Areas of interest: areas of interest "Specialty Commercial Street"
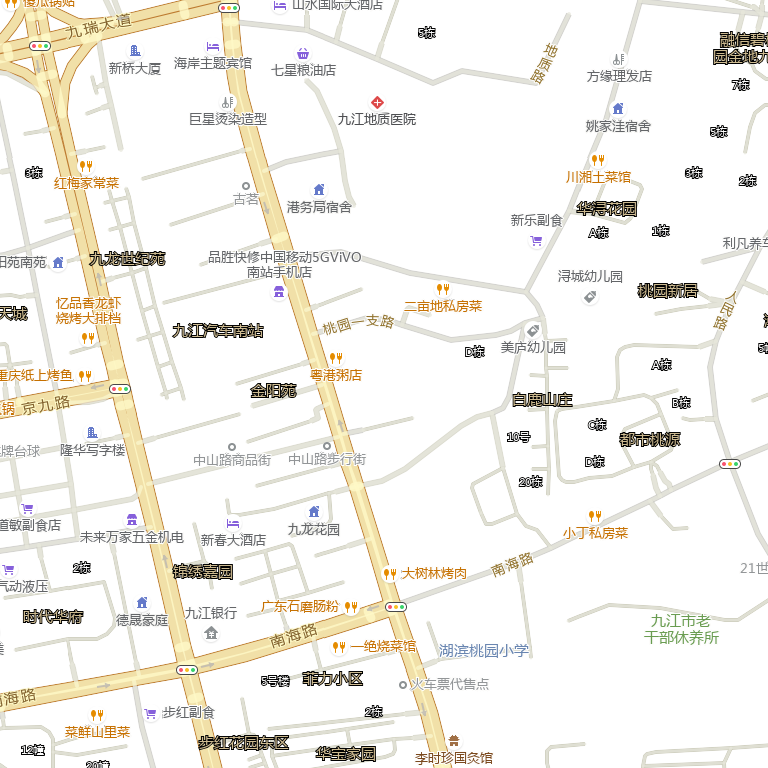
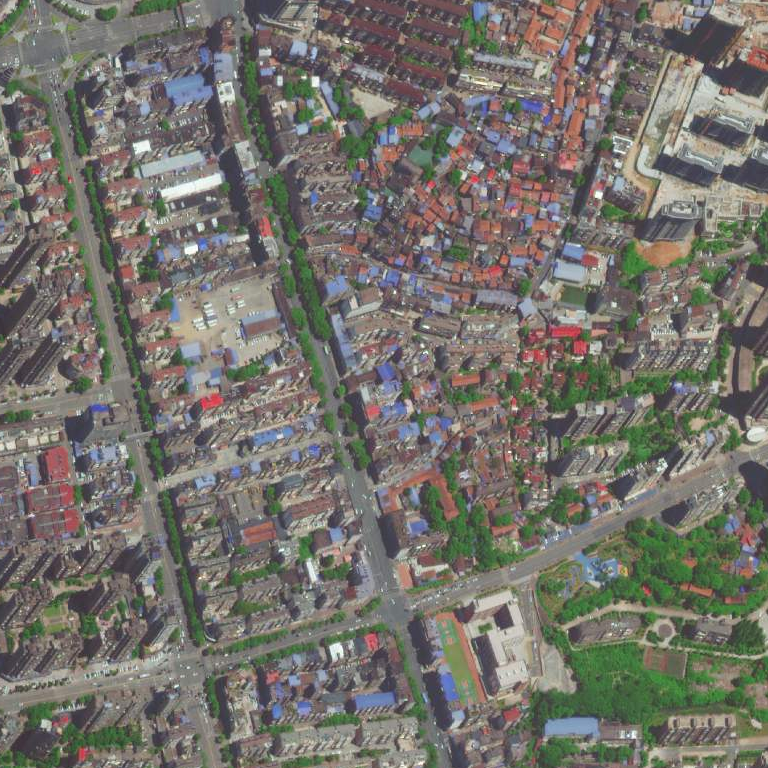